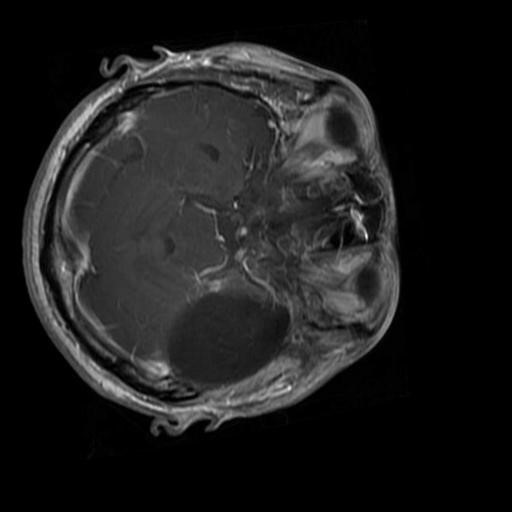
Label: brain_glioma